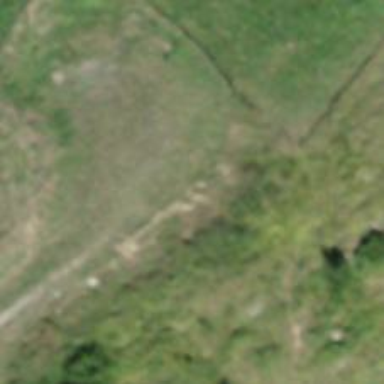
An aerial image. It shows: Grassy track with grade 5 track type.